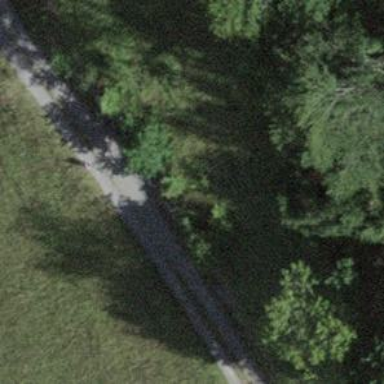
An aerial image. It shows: Bench.